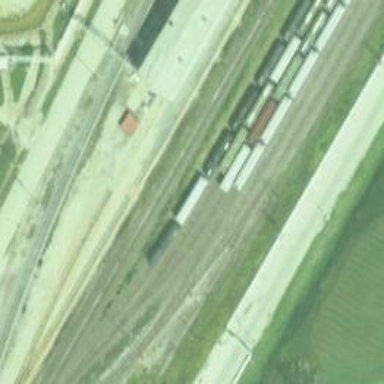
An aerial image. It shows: Railway siding with rails.